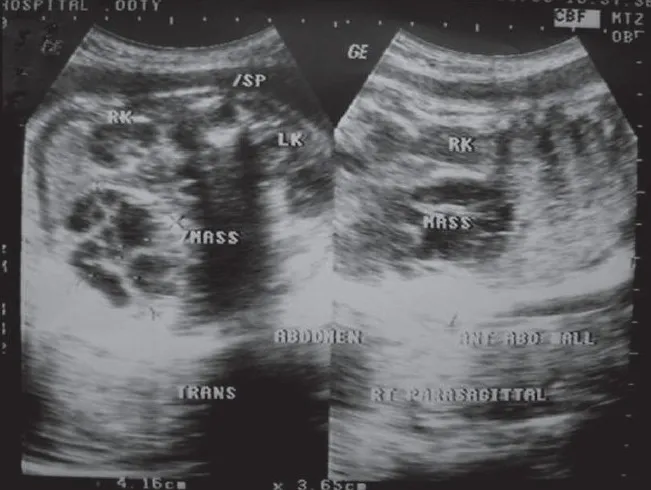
Ultrasound showing complex ovarian cyst.
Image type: radiology (ultrasound)